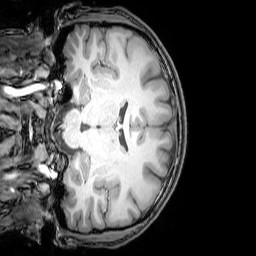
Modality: T1w
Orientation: coronal
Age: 26
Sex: male
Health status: healthy
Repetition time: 0.081 s
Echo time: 0.037 s